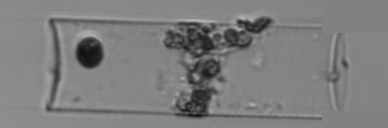
Label: Guinardia_flaccida